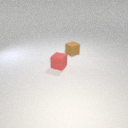
small red rubber cube in front of small brown rubber cube